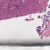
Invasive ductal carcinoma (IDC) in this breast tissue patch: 0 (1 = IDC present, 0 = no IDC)